Question: Im sorry for a bad title..
But now to the problem: Im using google maps api, everything works just fine
except this
As you see, i don't get the title to show, unless i scroll up at the map.. Anyone knows how i can center this instead so the info window is more visible?
'''
function initialize() {
var myLatlng = new google.maps.LatLng(57.671431,14.976811);
var myMaplng = new google.maps.LatLng(57.671828,14.976794);
var mapOptions = {
zoom: 15,
mapTypeId: google.maps.MapTypeId.ROADMAP,
center: myMaplng,
disableDefaultUI: true
};
var map = new google.maps.Map(document.getElementById('map'), mapOptions);
var contentString = '<div id="content" style="padding: 0;margin:0;">'+
'<div id="siteNotice">'+
'</div>'+
'<h1 id="firstHeading" class="firstHeading" style="padding: 0;margin:0;">lololol</h1>'+
'<div id="bodyContent">'+
'<p>Kaserngatan 24A<br>575 34 sdad<br></p>Pa den har addressen ligger varat temporara kontor.. ' +
'</div>'+
'</div>';
var infowindow = new google.maps.InfoWindow({
content: contentString
});
var marker = new google.maps.Marker({
position: myLatlng,
map: map,
title: 'lololol'
});
google.maps.event.addListener(window, 'load', function() {
infowindow.open(map,marker);
});
infowindow.open(map,marker);
}
google.maps.event.addDomListener(window, 'load', initialize);
'''
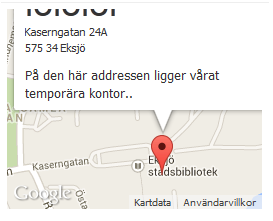
Answer: Another possibility is to pan the marker to the bottom of the map to show more of the InfoWindow.
Checkout line 37 of this <URL> works..
'map.panBy(x:number, y:number)'